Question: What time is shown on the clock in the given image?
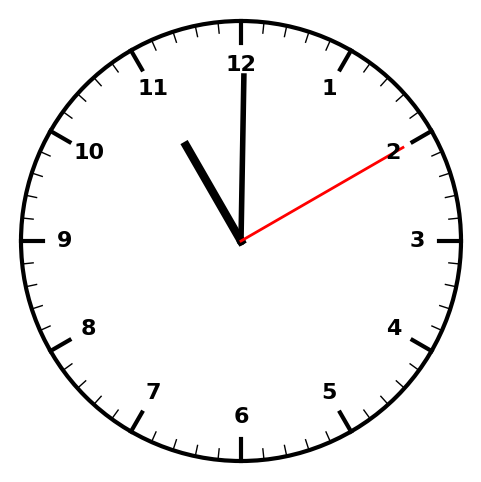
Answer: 11:00:10